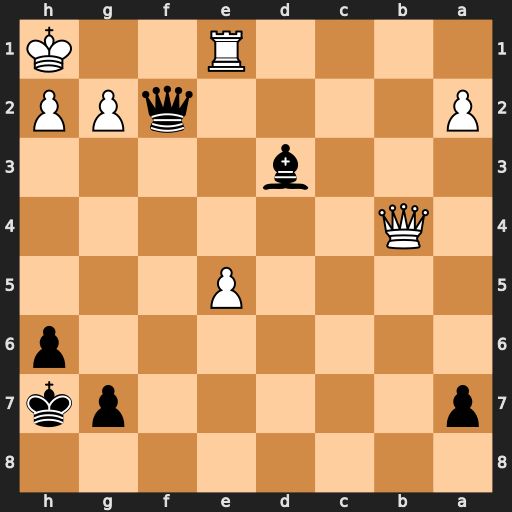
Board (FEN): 8/p5pk/7p/4P3/1Q6/3b4/P4qPP/4R2K
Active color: b
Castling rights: -
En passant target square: -
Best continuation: a5 Qxa5 Bf1 Qa8 Qxe1